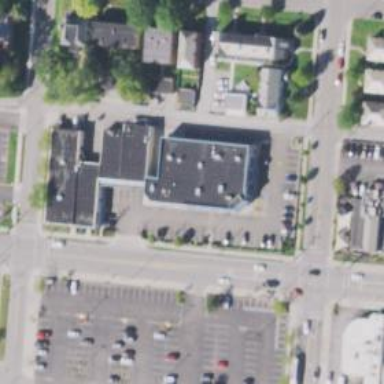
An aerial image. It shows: Pharmacy providing healthcare services.